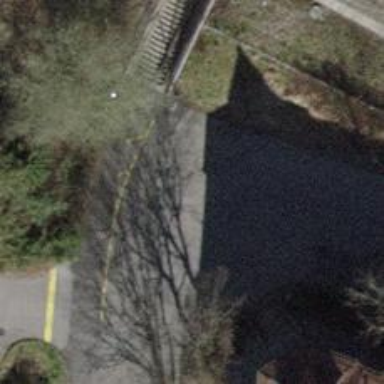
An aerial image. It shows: Asphalt footway with ramp.